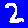
Digit: 2